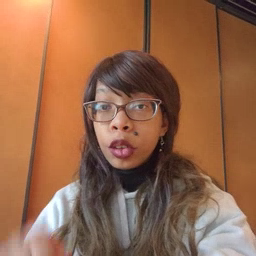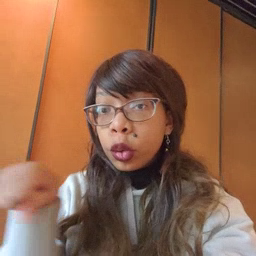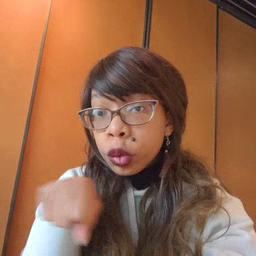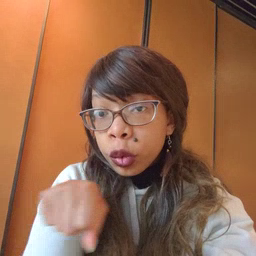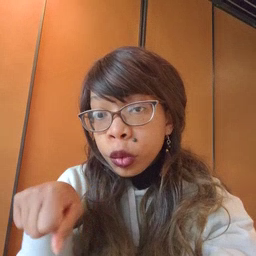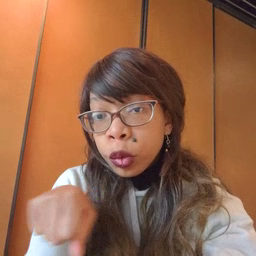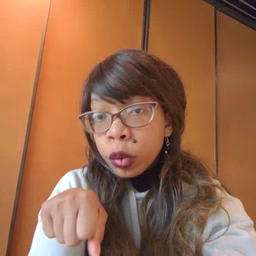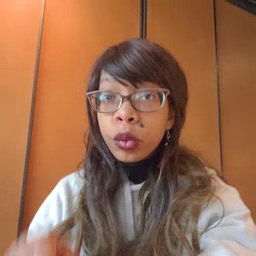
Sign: shoe